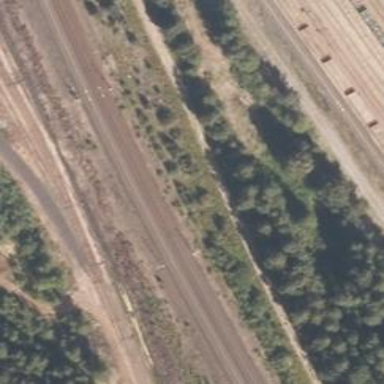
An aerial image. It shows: Railway track with continuous electrified contact lines.